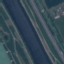
Label: River